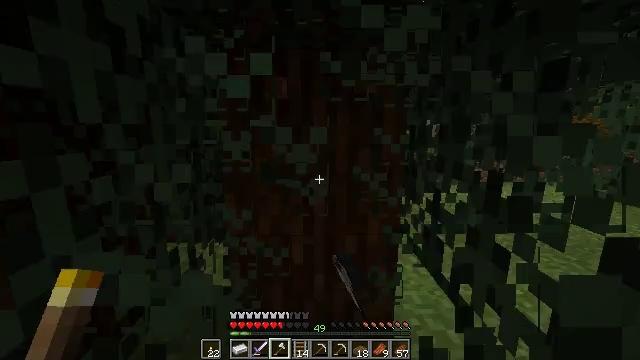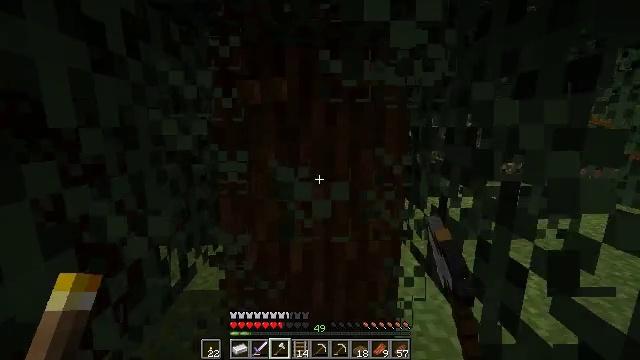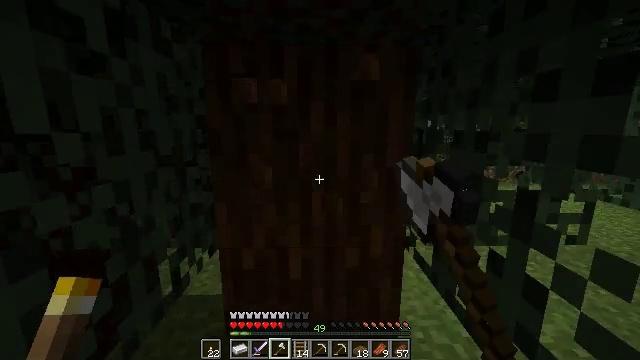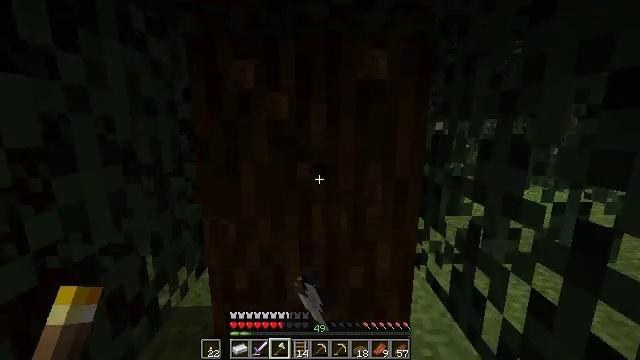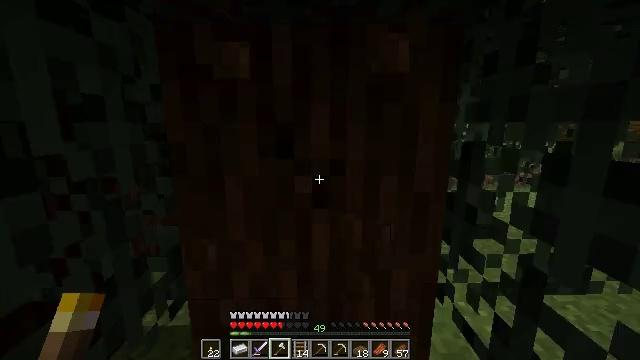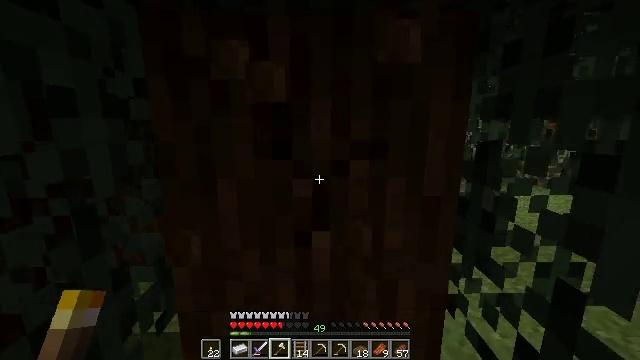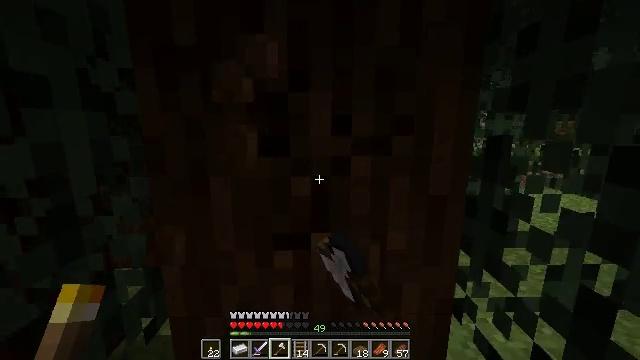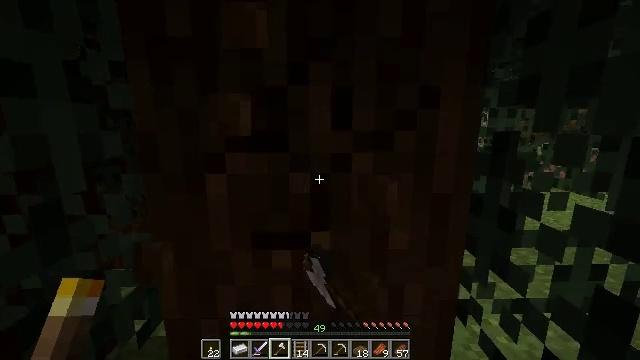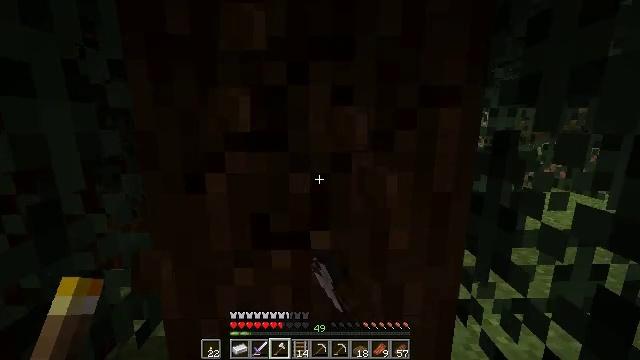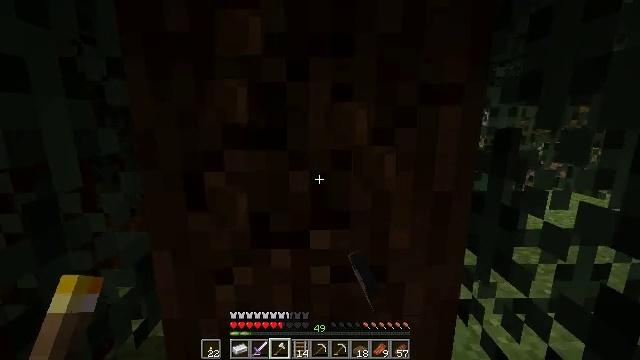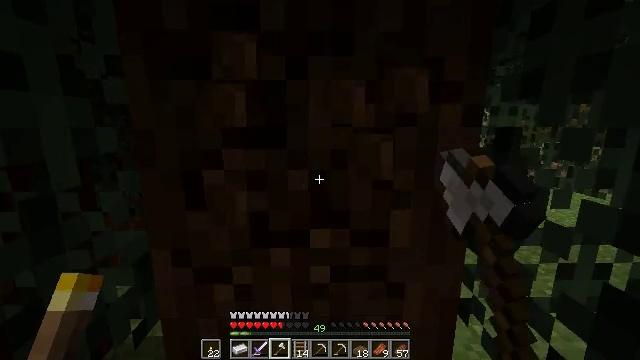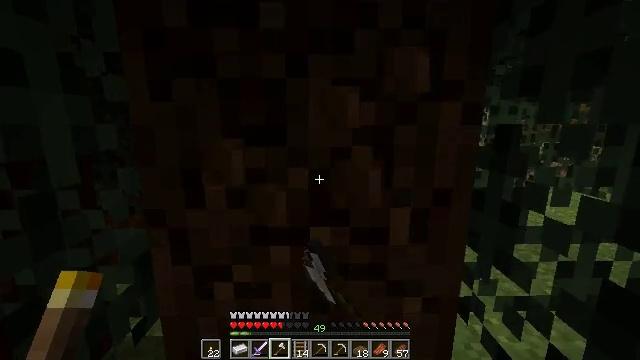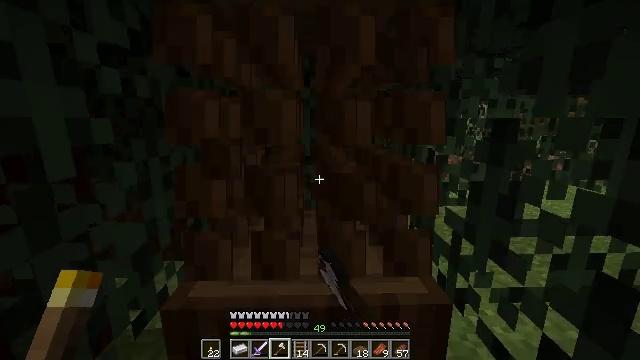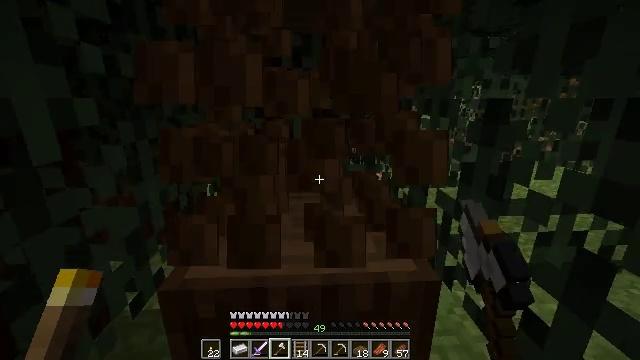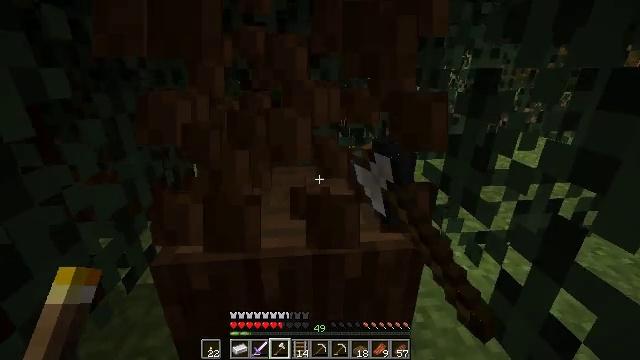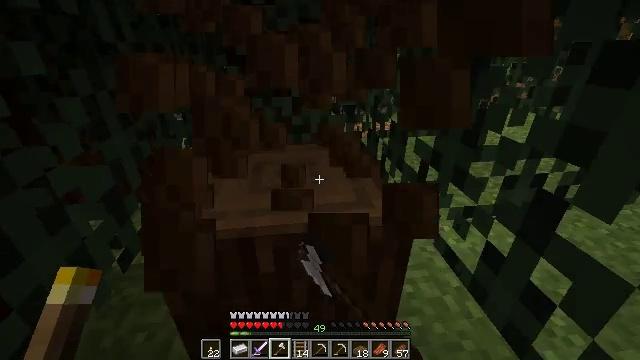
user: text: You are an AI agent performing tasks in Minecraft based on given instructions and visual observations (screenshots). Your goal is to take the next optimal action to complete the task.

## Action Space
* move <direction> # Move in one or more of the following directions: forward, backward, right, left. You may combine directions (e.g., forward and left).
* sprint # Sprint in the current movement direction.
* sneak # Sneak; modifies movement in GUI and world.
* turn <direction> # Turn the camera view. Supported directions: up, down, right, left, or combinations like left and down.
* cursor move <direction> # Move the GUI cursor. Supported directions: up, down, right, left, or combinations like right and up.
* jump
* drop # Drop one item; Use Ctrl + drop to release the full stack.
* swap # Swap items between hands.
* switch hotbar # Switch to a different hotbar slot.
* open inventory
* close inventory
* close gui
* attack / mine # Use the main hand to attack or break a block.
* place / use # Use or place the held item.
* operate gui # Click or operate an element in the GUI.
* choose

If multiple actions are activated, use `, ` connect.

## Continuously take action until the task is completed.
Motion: motion action
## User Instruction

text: Collect spruce log for building materials.
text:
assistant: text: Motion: move forward, attack / mine
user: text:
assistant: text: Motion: move forward, attack / mine
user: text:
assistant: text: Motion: move forward, attack / mine
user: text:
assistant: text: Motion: attack / mine
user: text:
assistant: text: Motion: attack / mine
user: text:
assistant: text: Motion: attack / mine
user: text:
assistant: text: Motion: attack / mine
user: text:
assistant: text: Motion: attack / mine
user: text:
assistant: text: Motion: attack / mine
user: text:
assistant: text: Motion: attack / mine
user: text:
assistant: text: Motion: attack / mine
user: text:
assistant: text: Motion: turn down, attack / mine
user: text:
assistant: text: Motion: turn right and down, attack / mine
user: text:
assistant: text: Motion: turn right and down, attack / mine
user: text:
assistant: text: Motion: turn right and down, attack / mine
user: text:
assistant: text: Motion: turn right and down, attack / mine
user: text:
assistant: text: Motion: turn down, attack / mine
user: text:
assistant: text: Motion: turn down, attack / mine
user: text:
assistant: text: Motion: attack / mine
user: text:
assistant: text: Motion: attack / mine
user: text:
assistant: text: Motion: attack / mine
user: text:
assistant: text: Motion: attack / mine
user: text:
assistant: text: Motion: attack / mine
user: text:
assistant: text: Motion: attack / mine
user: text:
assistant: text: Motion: attack / mine
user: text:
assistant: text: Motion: attack / mine
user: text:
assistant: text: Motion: attack / mine
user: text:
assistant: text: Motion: attack / mine
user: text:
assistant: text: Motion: move forward, attack / mine
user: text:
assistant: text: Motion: move forward, attack / mine